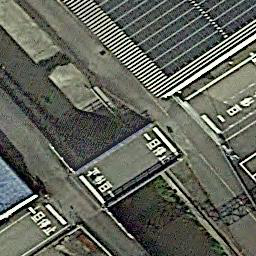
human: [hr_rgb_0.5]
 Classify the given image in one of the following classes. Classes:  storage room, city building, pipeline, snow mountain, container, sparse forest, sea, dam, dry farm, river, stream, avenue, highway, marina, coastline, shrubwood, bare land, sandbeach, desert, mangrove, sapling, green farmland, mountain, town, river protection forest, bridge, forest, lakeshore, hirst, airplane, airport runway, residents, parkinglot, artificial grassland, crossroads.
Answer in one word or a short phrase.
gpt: bridge